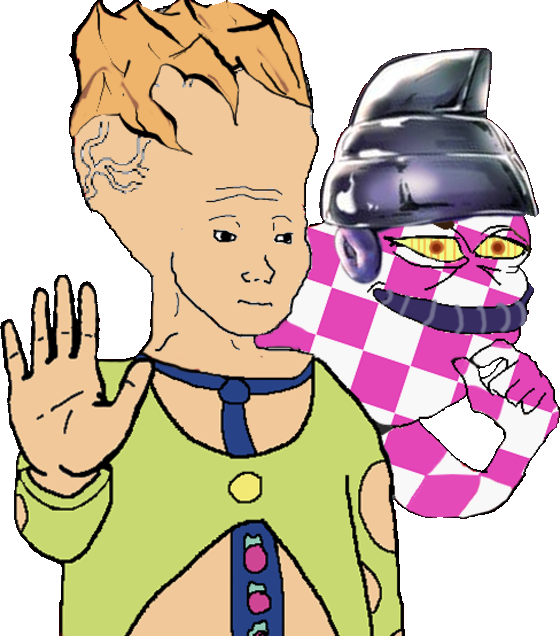
Label: 5_Brainiak